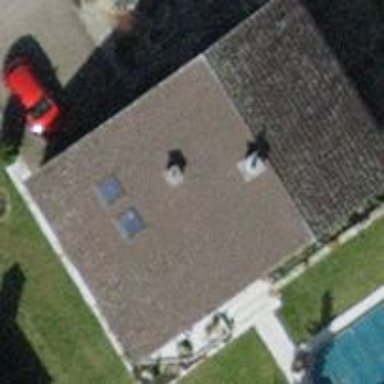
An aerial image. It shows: Detached building with saltbox-shaped roof.